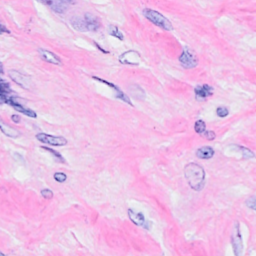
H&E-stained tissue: Breast